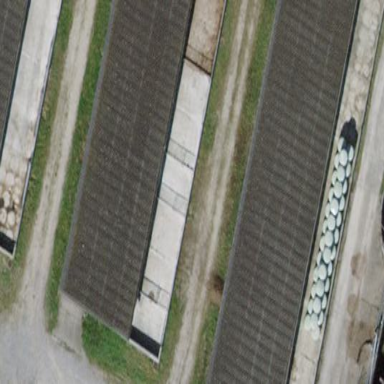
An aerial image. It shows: Shed.